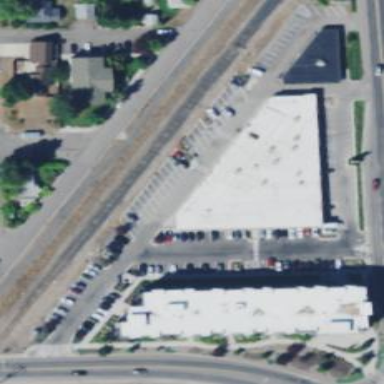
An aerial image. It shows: Retail building.